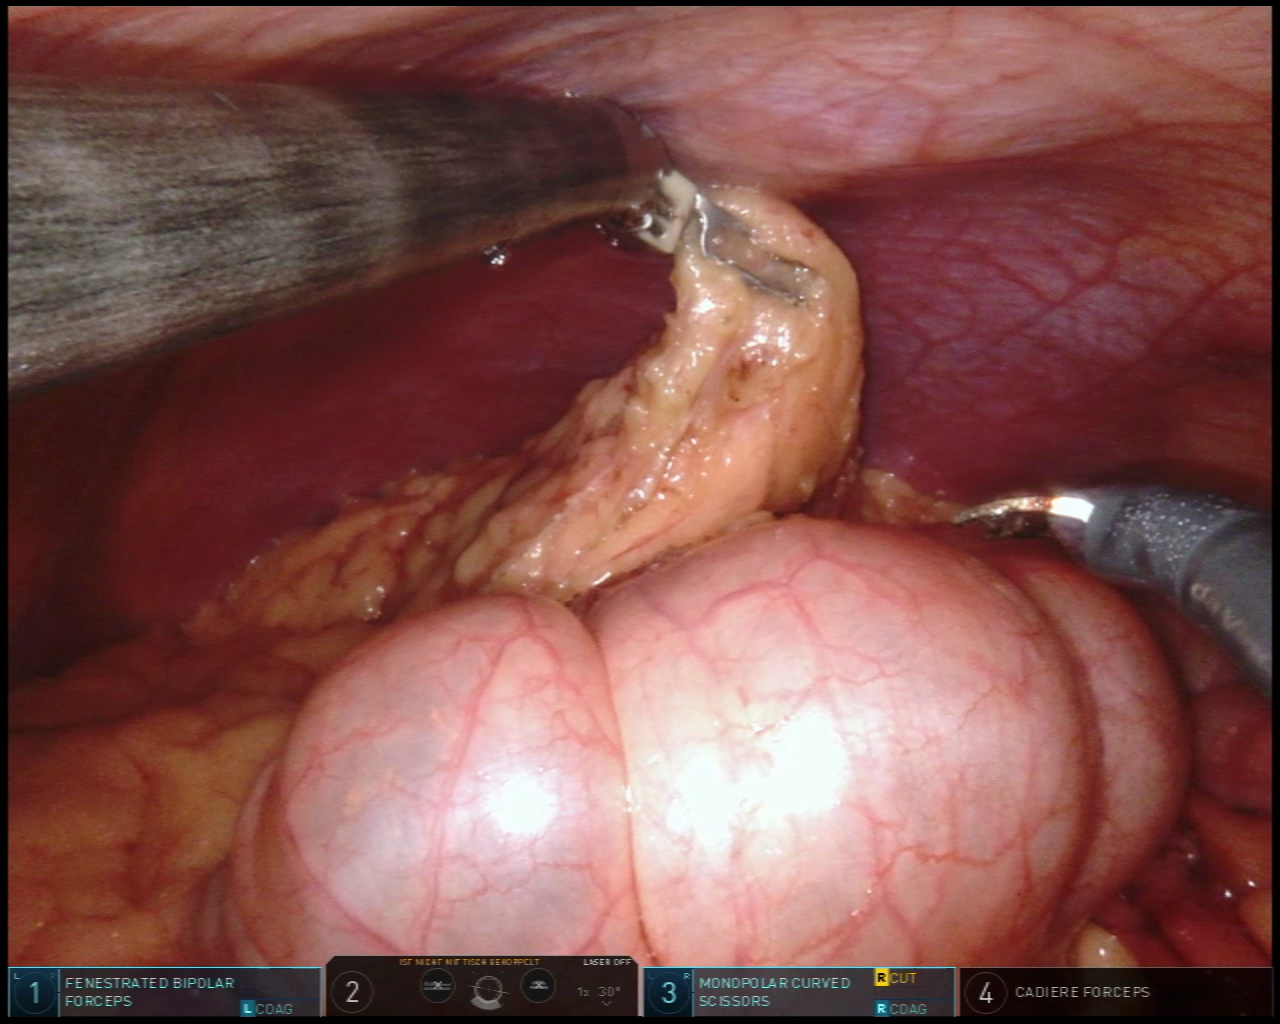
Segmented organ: colon
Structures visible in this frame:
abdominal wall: yes
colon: yes
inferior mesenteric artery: no
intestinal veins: no
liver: no
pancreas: no
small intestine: no
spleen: no
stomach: no
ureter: no
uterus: no
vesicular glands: no